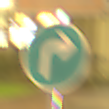
Verkehrszeichen: VorgeschriebeneFahrtrichtungRechts
Zusatzzeichen oben: Lichtzeichenanlage
Umgebung: Outdoor, Urban
Tageszeit: Night
Wetter: Overcast
Licht: Artificial
Jahreszeit: NotSpecified
Kontrast: HighContrast